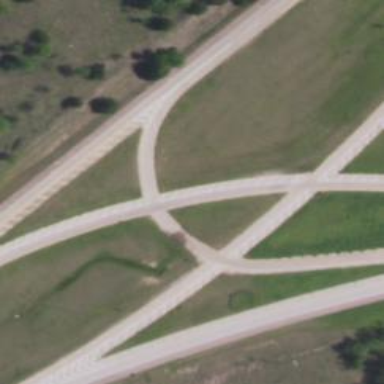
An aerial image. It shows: Primary link highway.